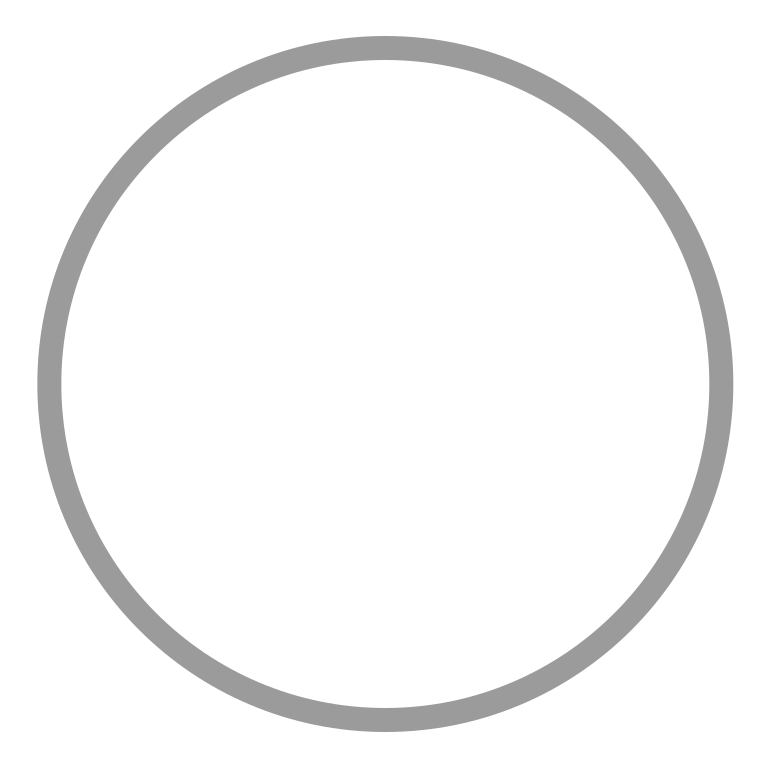
white circle flat